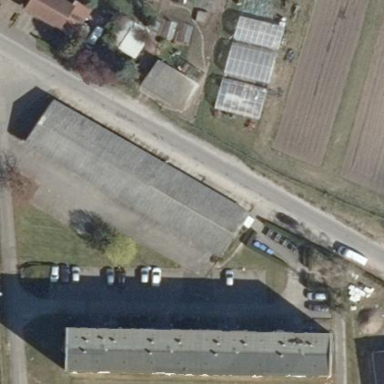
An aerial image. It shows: Group of garages.